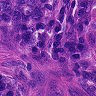
Metastatic tissue present: yes